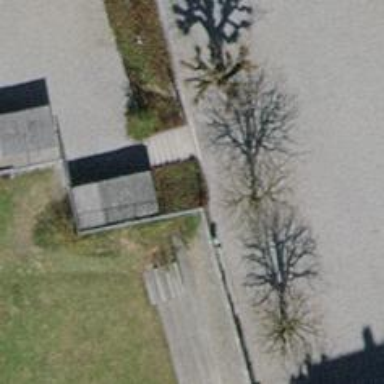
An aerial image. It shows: Set of concrete steps.